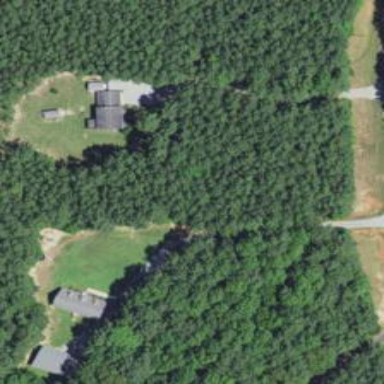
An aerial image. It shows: Driveway.